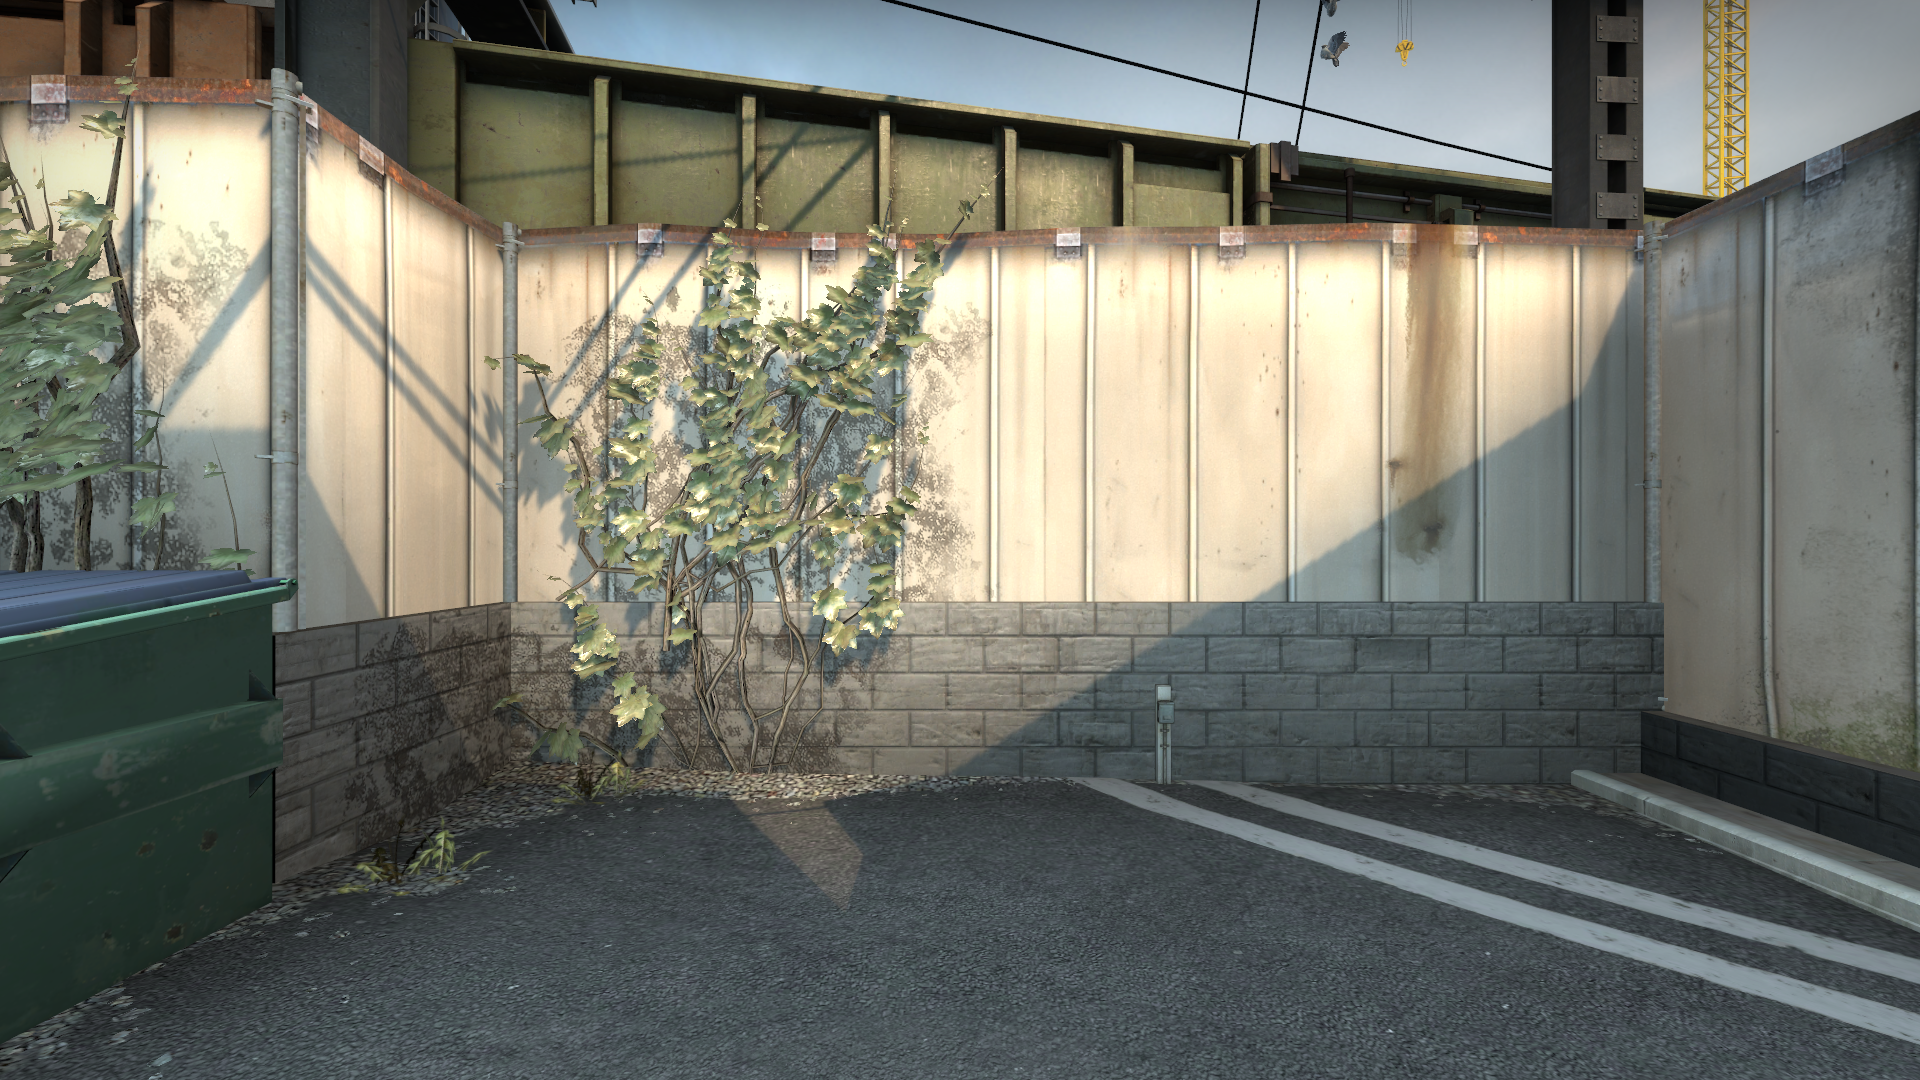
Map: de_train